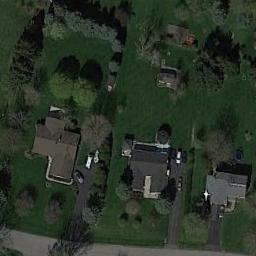
Label: residential